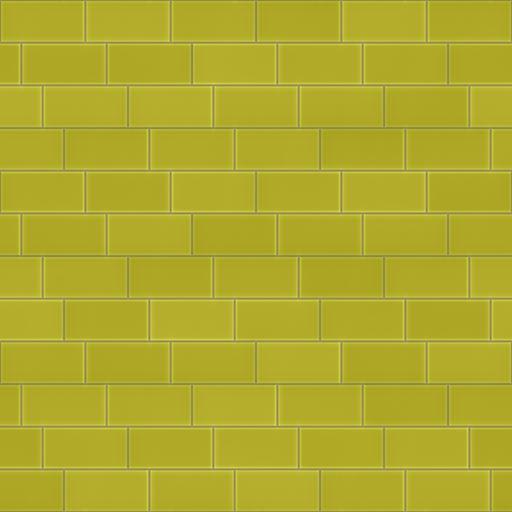
Tags: bathroom clean modern shiny smooth subway tiled tiles yellow